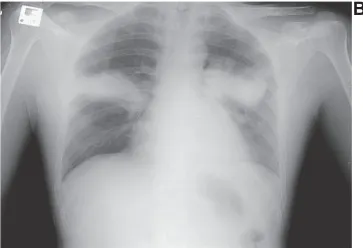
Radiological.
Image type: radiology (x_ray)